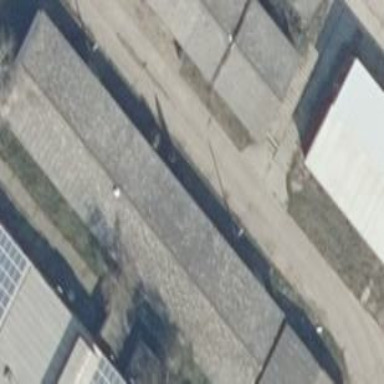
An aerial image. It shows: Industrial building.